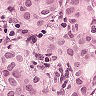
Metastatic tissue present: yes